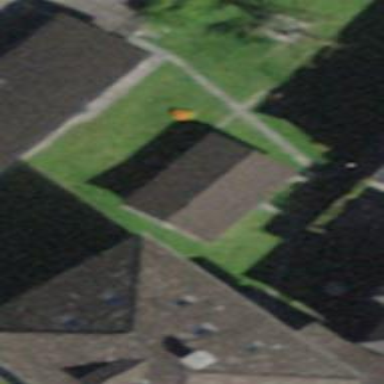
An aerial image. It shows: Hut.